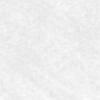
Label: no_change